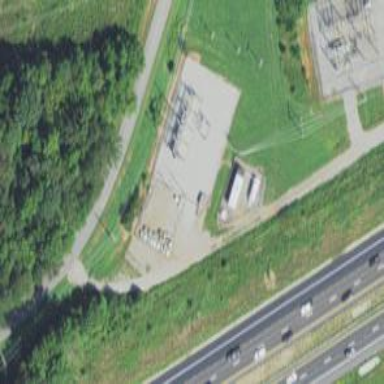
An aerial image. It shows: Generator is pictured.